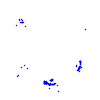
Particle: proton